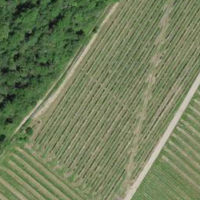
EUNIS habitat code: 40
Species observed at this site:
Hedera helix
Euonymus europaeus